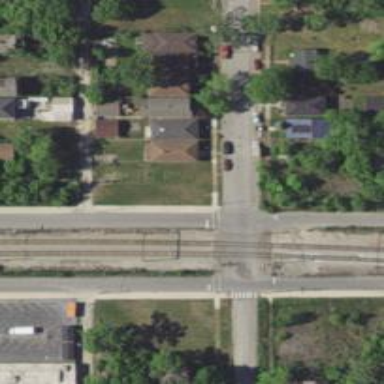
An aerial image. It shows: Railway crossing.